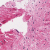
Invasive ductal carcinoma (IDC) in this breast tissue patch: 0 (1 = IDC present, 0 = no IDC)